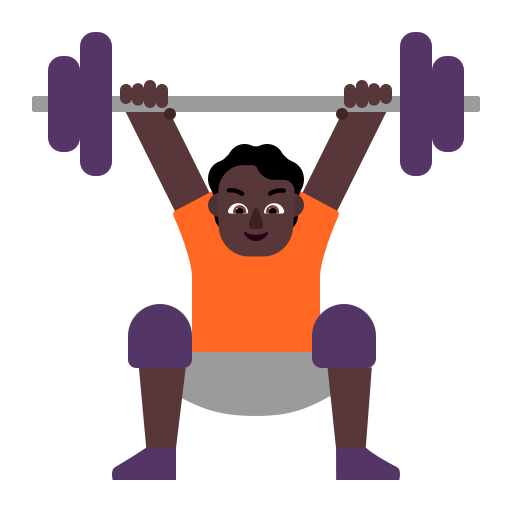
person lifting weights flat dark